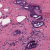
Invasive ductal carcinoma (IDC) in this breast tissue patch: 0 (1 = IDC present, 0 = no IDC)